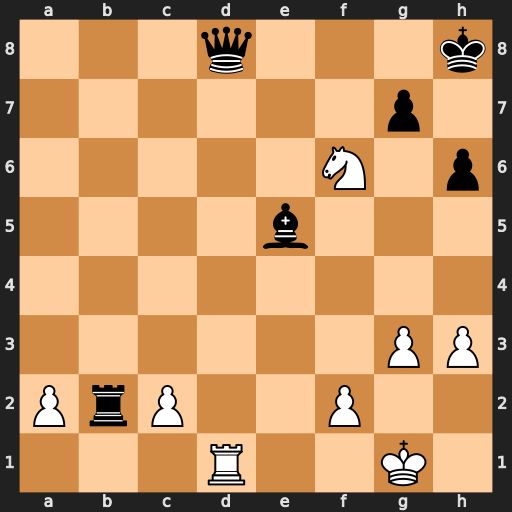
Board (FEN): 3q3k/6p1/5N1p/4b3/8/6PP/PrP2P2/3R2K1
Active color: w
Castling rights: -
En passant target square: -
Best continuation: Rxd8#